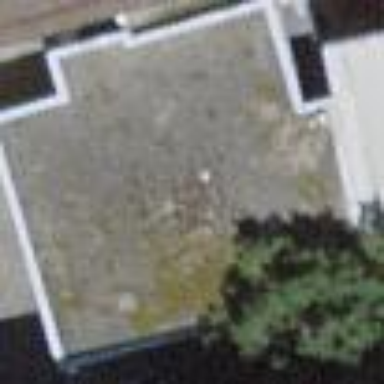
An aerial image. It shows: Part of building is shown in the image.